Question: I have a portal (attached image) in which when I click a button I get some images in a panel (right side). Now I want when I click on each of this image to get an alert box with the image id. How can I access this? Till now I have done everything using jquery and now I am in the process of migration. This is part of my code:
'''
items: [{
xtype: 'tabpanel',
width: 600,
activeTab: 0,
flex: 2,
layout: {type: 'fit'},
items: [{
xtype: 'panel',
title: 'Images',
items: [{contentEl:'img',autoScroll:true,height:500 }],
},{
xtype: 'panel',
title: 'Material',
items: [{contentEl:'msg',autoScroll:true,height:500 }]
}]
}]..
'''

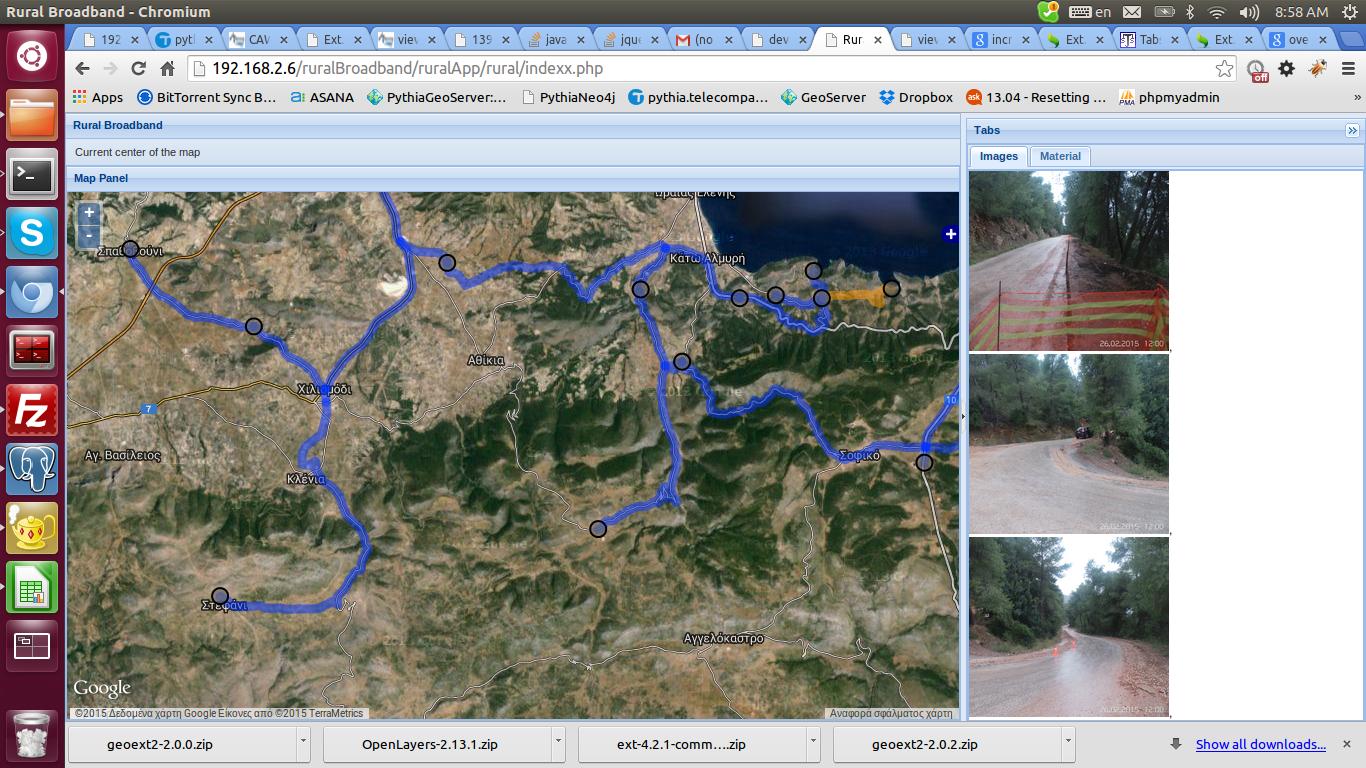
Answer: You can add listener to an image element, when you append it
'''
{
xtype: 'image',
src: 'some-path',
listeners: {
el: {
click: function() { alert(this.id); }
}
}
}
'''